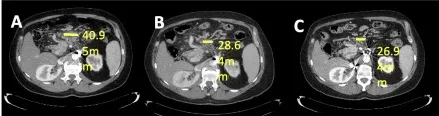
Molecular and clinical response to anti-HER2 therapy. Changes in mutations identified and variant allele fraction in Patient 17 as identified by cfDNA analysis along with corresponding systemic therapy and imaging results. The CA19-9 levels for Patient 17 over time corresponding to the systemic therapy and molecular results are also shown. , discontinuation of FOLOX.
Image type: radiology (ct)